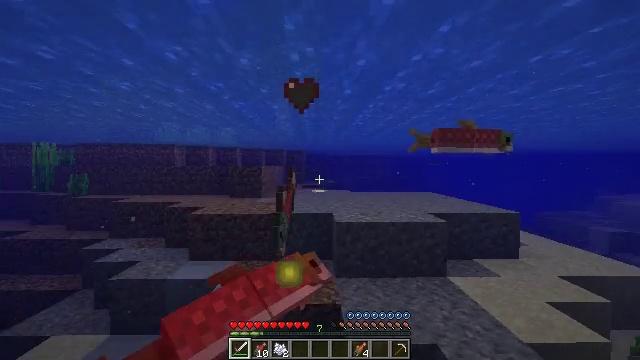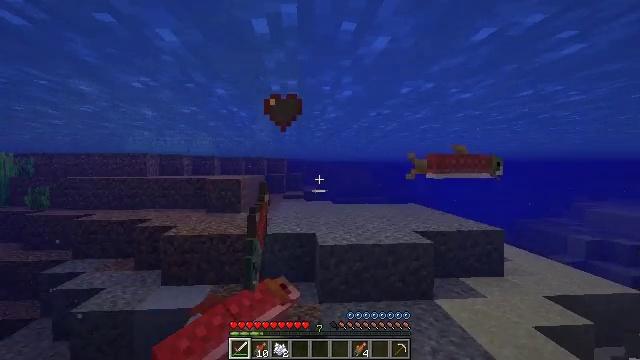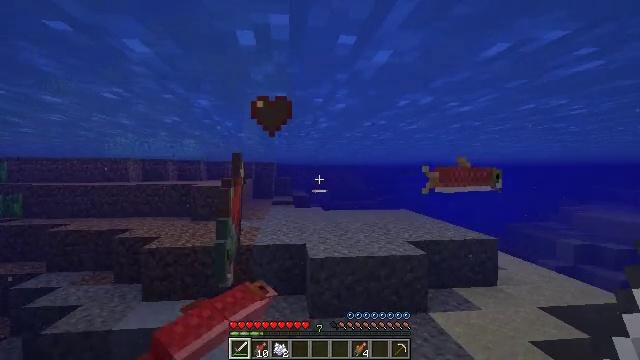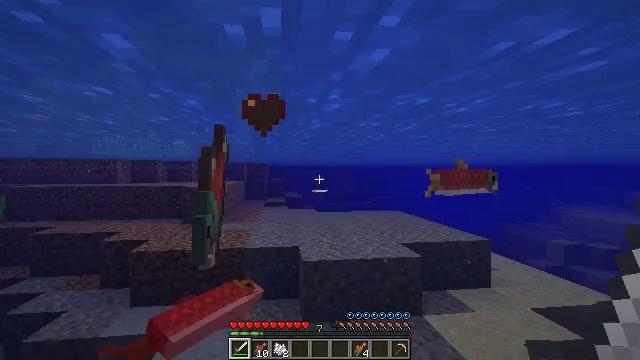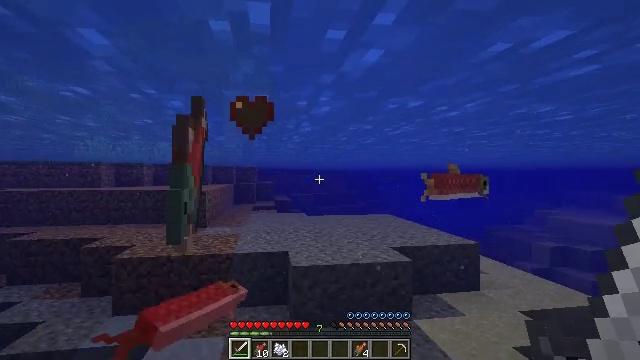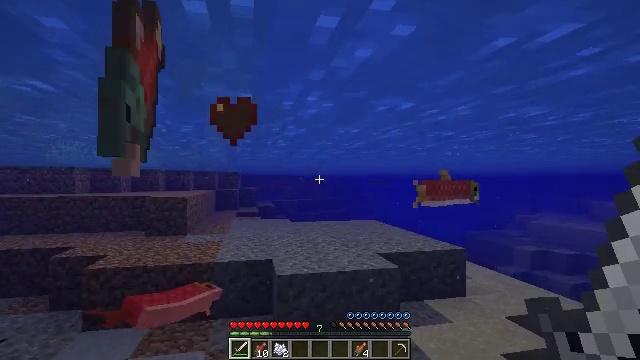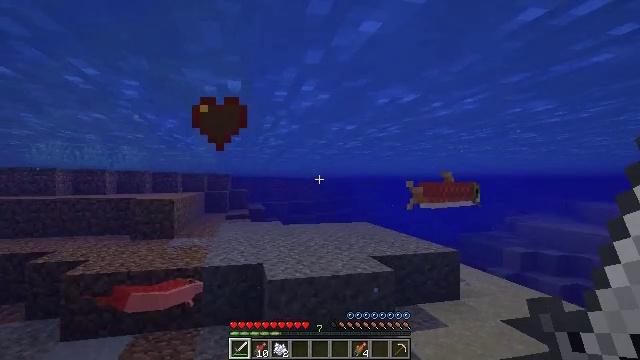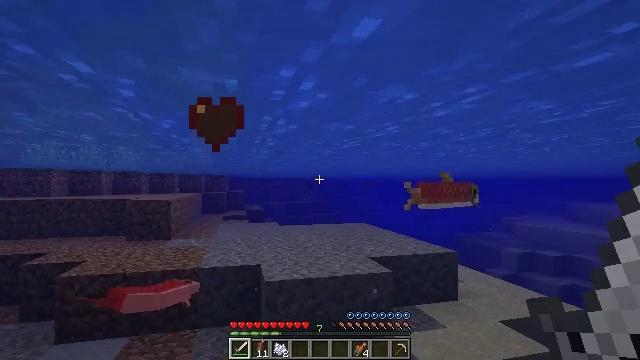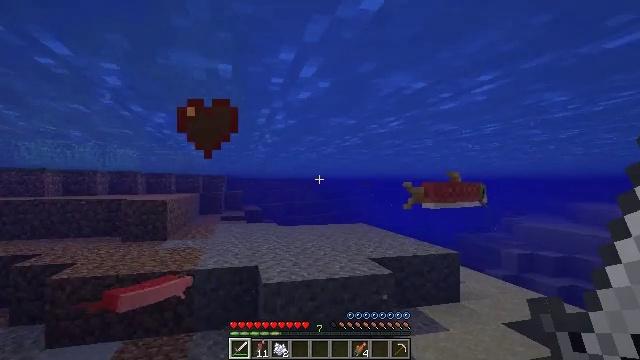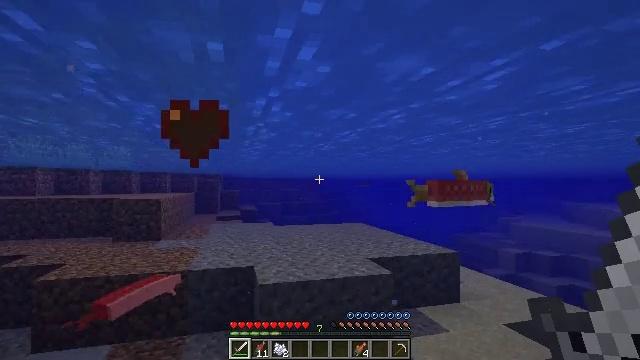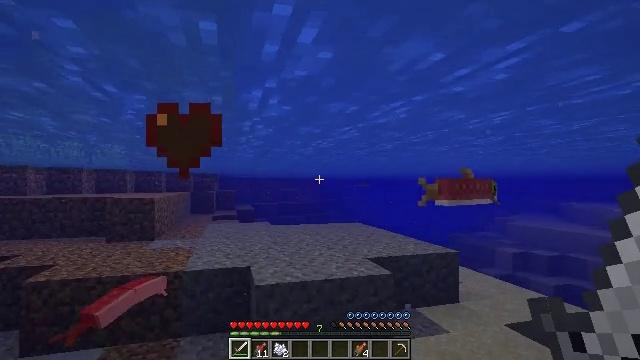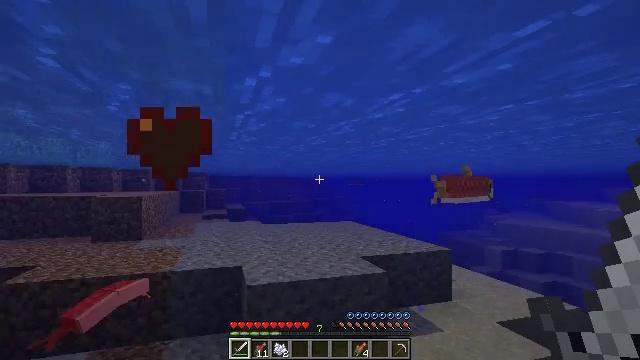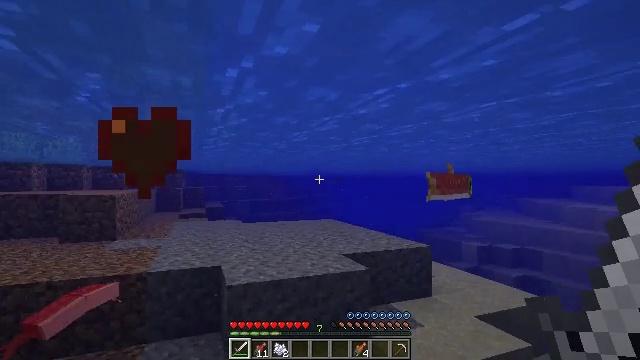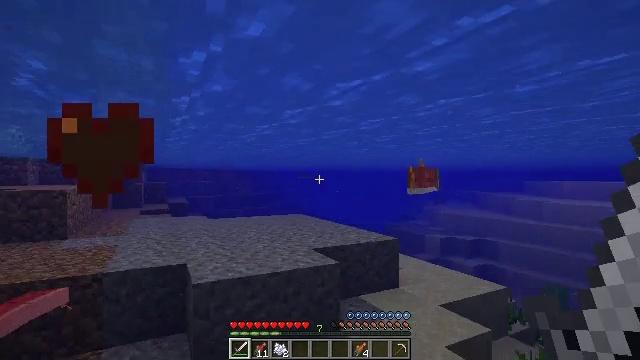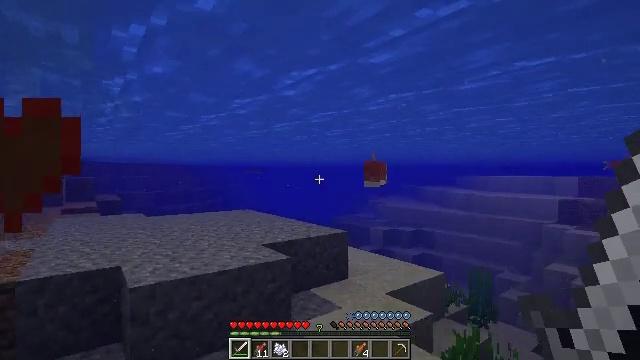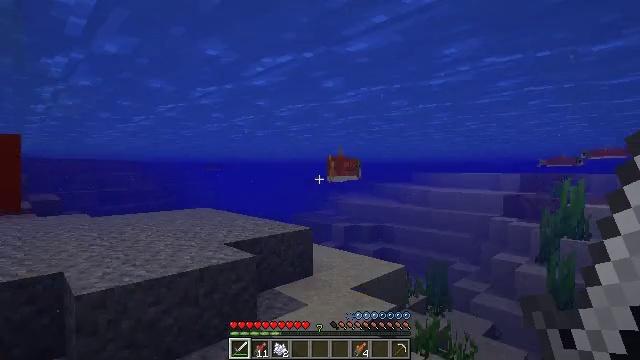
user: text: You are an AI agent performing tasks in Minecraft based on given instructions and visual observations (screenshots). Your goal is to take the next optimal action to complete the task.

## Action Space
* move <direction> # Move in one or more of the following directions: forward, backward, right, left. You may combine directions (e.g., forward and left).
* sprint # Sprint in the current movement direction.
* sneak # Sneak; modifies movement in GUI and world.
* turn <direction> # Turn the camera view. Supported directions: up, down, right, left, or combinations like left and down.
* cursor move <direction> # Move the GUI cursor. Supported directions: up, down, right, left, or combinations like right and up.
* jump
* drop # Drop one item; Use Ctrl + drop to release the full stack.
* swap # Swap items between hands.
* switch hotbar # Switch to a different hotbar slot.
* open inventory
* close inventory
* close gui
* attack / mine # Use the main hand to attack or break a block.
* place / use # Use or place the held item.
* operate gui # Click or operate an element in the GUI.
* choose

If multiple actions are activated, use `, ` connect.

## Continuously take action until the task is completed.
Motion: motion action
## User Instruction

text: Hunt fish.
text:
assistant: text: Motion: move forward, turn right
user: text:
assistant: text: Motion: move forward, turn right
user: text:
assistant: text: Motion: move forward, turn right
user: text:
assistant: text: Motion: move forward, turn right
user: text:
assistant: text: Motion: move forward, turn right and up
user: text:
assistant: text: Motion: move forward, turn right
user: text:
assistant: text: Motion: move forward
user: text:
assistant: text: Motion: move forward
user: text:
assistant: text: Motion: move forward
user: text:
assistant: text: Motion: move forward and move left
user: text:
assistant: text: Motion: move forward and move left, turn right
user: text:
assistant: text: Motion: move forward and move left, turn right
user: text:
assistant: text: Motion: move forward and move left, turn right
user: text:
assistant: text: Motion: move forward and move left, turn right
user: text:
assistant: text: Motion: move forward and move left, turn right
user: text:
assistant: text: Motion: move forward and move left, turn right
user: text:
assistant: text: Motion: move forward, turn right
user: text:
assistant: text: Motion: move forward, turn right
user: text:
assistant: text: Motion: move forward
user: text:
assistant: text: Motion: move forward
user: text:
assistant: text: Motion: move forward
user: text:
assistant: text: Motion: move forward, sprint
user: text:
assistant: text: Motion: move forward, sprint
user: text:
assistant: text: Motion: move forward, sprint, turn up
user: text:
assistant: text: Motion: move forward, sprint, turn up
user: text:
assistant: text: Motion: move forward, turn up
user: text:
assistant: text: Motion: move forward, turn up
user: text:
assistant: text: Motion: move forward, turn up
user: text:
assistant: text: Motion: move forward, turn up
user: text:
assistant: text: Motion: move forward